Field crop: maize
Growth stage: 2
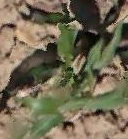
Species: maize